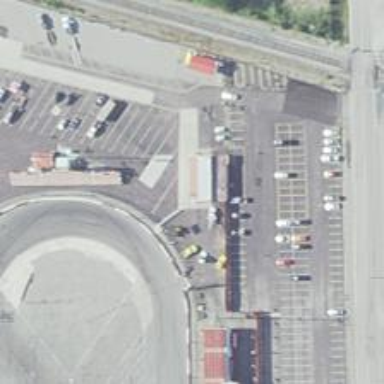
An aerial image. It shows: Raceway for motor sports.